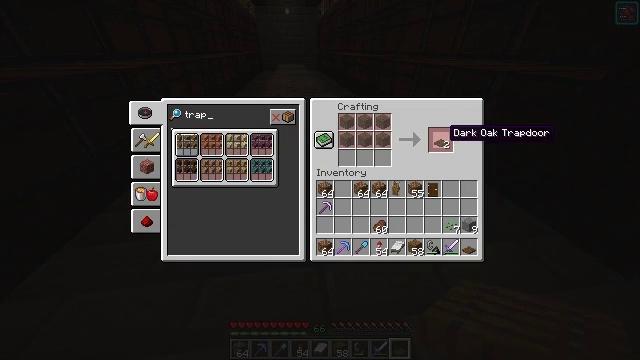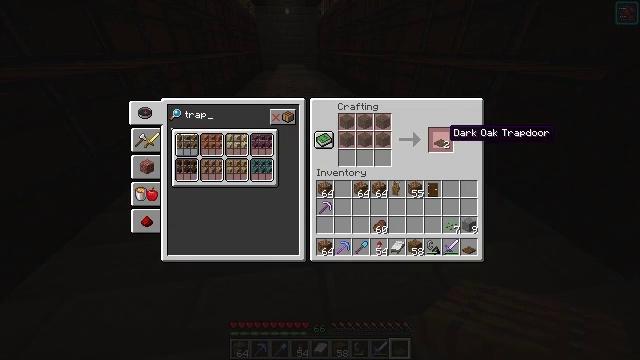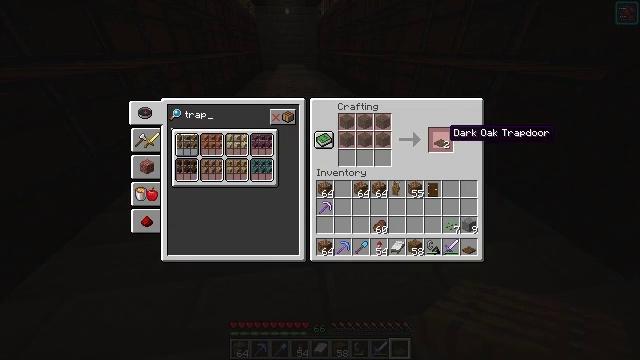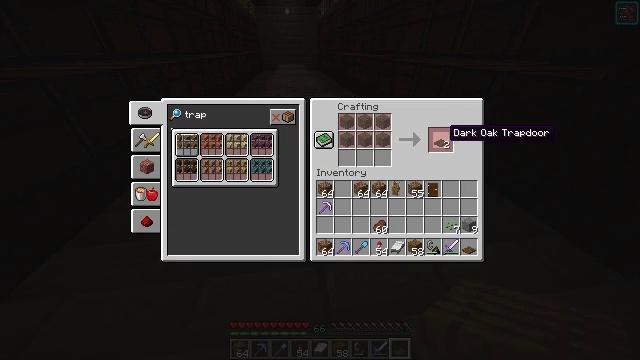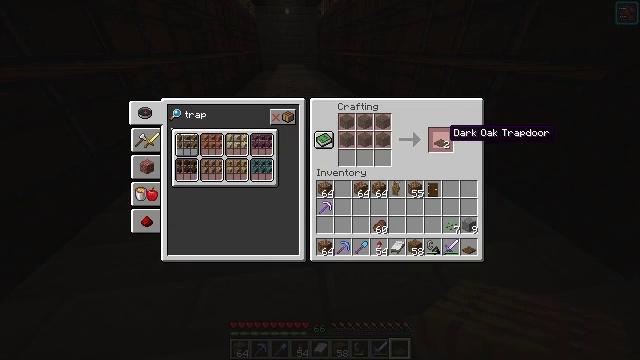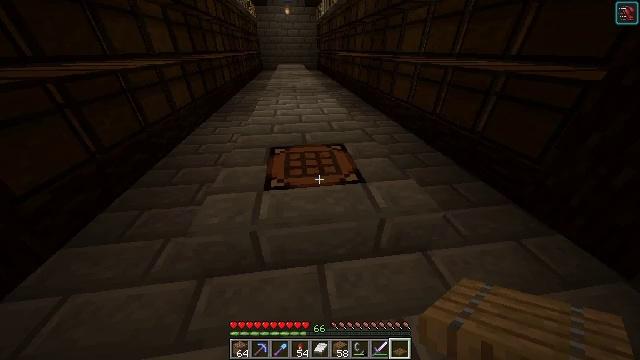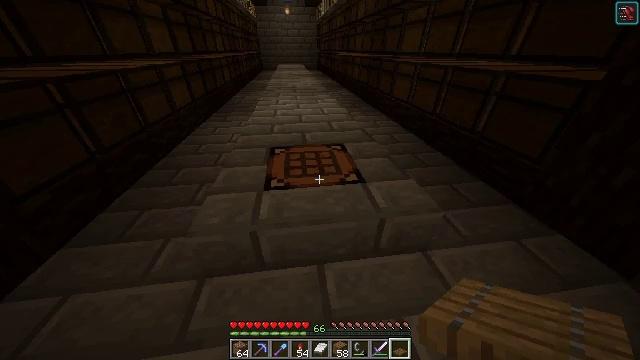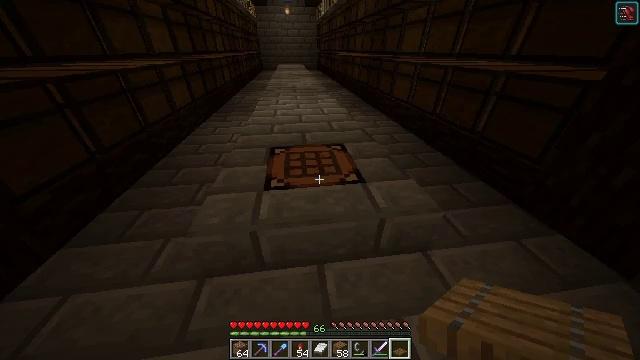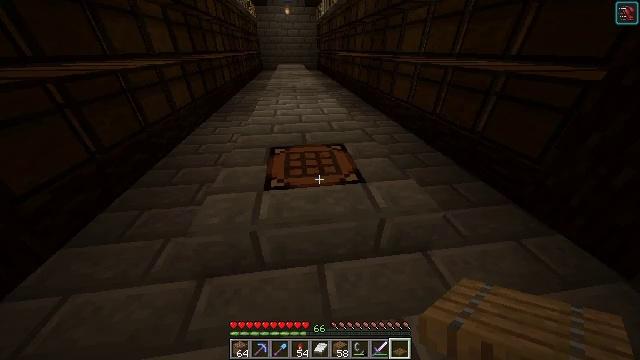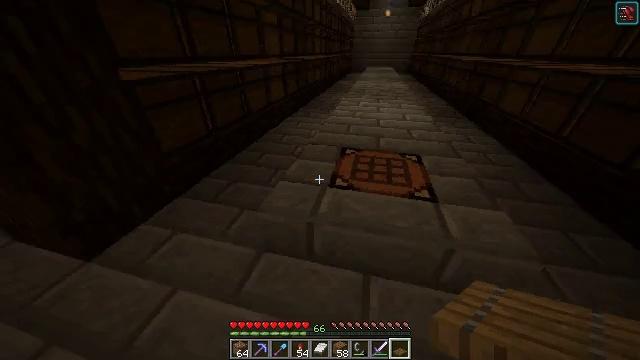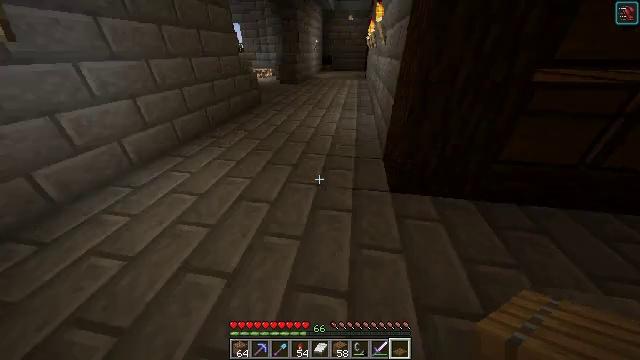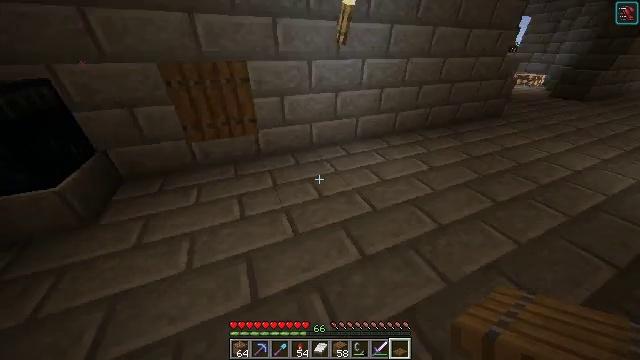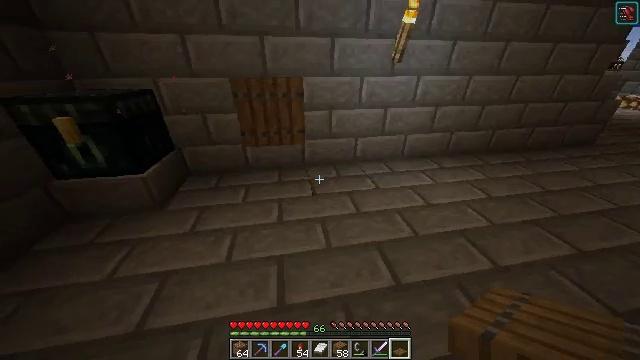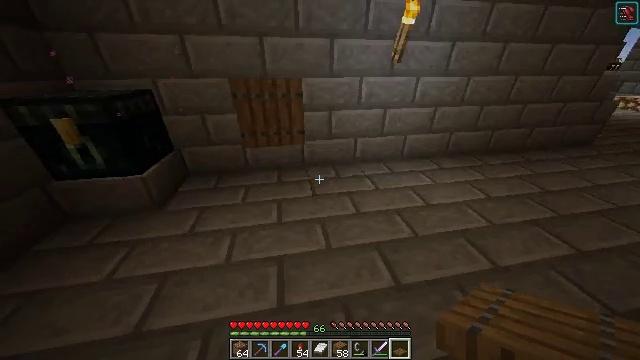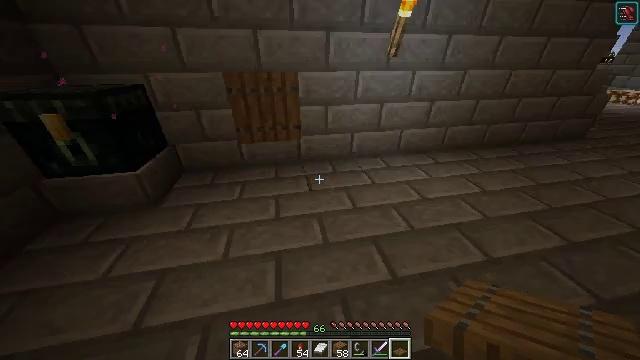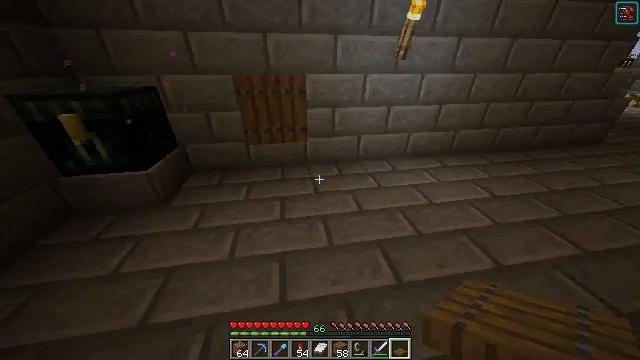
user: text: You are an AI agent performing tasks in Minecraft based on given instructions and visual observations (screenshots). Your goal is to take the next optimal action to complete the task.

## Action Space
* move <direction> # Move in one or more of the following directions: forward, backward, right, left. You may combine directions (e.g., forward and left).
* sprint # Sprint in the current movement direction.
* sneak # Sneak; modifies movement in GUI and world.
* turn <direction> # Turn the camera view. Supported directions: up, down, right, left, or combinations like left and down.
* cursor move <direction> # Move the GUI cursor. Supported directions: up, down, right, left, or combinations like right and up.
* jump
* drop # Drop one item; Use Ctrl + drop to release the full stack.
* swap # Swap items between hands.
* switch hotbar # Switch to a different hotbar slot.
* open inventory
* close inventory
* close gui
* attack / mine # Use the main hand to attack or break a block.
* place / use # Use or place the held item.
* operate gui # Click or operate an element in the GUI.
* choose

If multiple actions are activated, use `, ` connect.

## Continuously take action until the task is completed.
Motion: motion action
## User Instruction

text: Attack the spruce trapdoor to gather it.
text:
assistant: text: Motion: no_op
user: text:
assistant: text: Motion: no_op
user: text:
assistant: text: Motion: no_op
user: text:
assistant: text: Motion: no_op
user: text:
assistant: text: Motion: no_op
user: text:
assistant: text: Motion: close gui
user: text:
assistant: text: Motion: no_op
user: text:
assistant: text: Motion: no_op
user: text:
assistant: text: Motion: turn left
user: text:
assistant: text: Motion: turn left
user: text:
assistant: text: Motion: turn left
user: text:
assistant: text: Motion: turn left and up
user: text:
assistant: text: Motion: no_op
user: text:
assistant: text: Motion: turn right and down
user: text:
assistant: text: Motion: turn left
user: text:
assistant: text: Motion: turn left
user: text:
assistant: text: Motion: move forward, turn up
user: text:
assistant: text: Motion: move forward, turn left and up
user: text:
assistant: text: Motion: move forward
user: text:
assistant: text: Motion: move forward
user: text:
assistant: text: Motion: move forward, turn left
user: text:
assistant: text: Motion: move forward, turn left
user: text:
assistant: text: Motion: no_op
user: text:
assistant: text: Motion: turn right
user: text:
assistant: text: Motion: no_op
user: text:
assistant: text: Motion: no_op
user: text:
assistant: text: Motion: no_op
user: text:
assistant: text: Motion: turn right and up
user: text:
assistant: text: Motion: attack / mine
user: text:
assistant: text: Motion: attack / mine